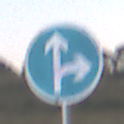
Verkehrszeichen: VorgeschriebeneFahrtrichtungGeradeausOderRechts
Umgebung: Outdoor, RoadRail
Tageszeit: SunriseSunset
Wetter: PartlyCloudy
Licht: Natural
Jahreszeit: NotSpecified
Kontrast: LowContrast